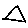
Label: triangle